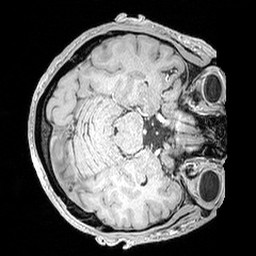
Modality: MP2RAGE
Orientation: axial
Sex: male
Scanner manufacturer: siemens
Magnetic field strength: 3 T
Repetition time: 5 s
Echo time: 0.00292 s